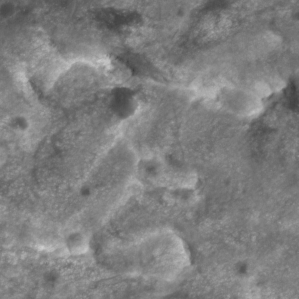
Label: non_frost